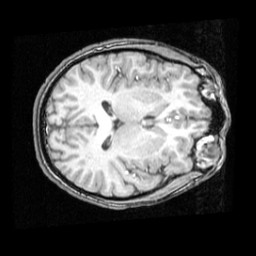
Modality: T1w
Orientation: axial
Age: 15
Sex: male
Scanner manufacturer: ge
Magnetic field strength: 1.5 T
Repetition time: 0.03333 s
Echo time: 0.008 s